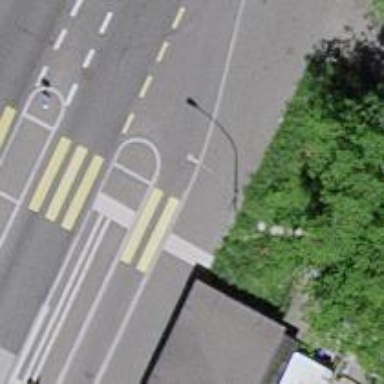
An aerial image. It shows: Asphalt cycleway that serves as link.